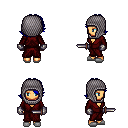
a pixel art fantasy rpg character, female body template, human, tanned skin, red robe, metal pants, blue swoop hairstyle, chain hood, metal gloves, white slippers, dagger, four views (front, back, left, right), 2x2 character sprite sheet, small pixel art, hard edges, no anti-aliasing